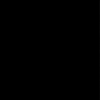
Label: dusty